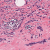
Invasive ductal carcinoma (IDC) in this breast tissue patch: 1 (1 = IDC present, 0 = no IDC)